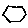
Label: hexagon